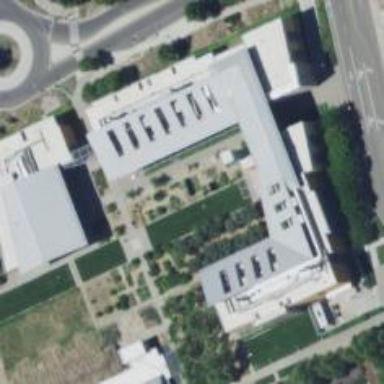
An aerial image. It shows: University.